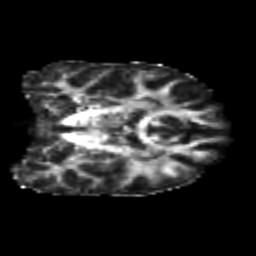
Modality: FA
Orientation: coronal
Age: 21
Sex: female
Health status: healthy
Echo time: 0.074 s